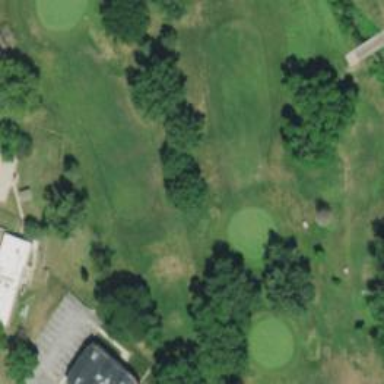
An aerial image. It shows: Golf hole.